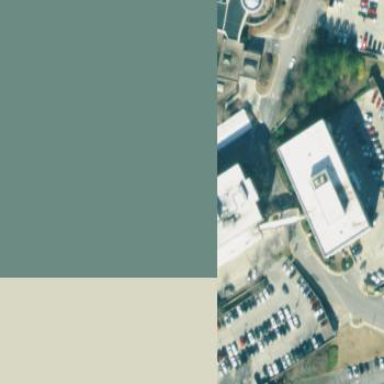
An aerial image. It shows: Office building.